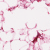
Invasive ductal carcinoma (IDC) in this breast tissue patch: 0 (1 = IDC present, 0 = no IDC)